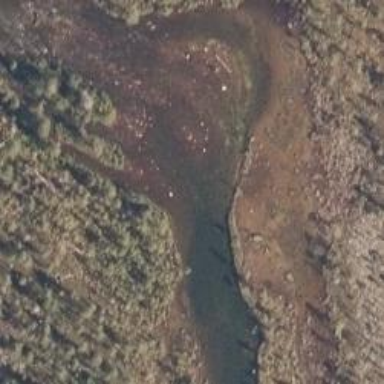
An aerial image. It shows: Scene featuring rapids in waterway.